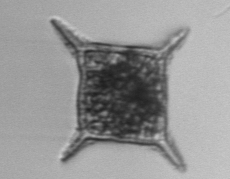
Label: Dictyocha